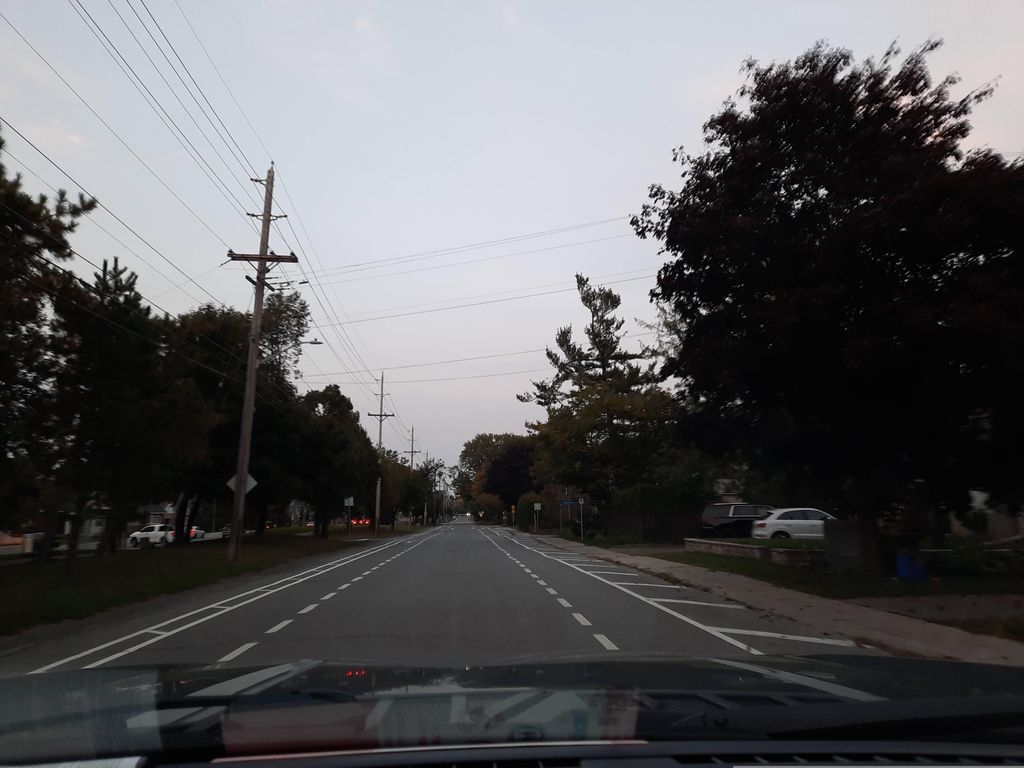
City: ottawa-gatineau